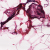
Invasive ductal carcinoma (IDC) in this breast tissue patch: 0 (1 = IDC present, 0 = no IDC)